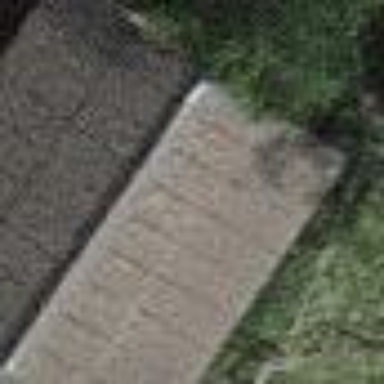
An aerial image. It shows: Garage building.